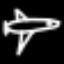
Label: airplane